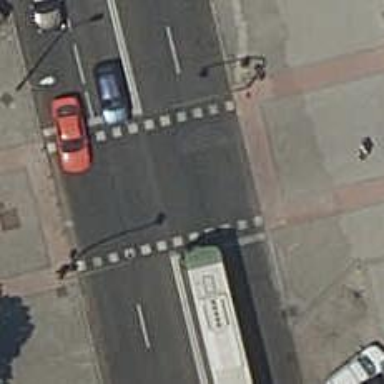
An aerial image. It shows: Road crossing with traffic signals.